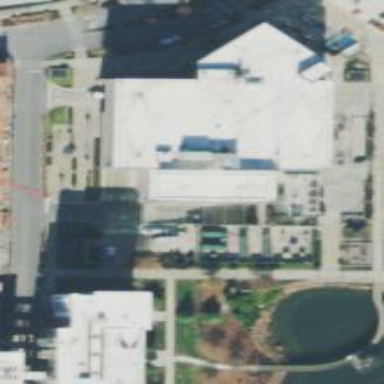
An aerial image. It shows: Commercial building.